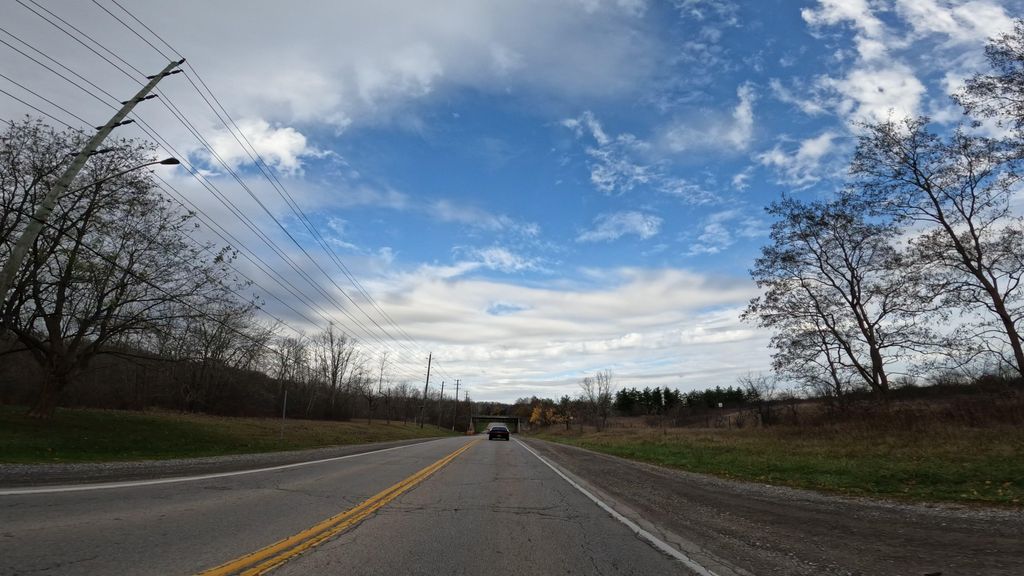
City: hamilton